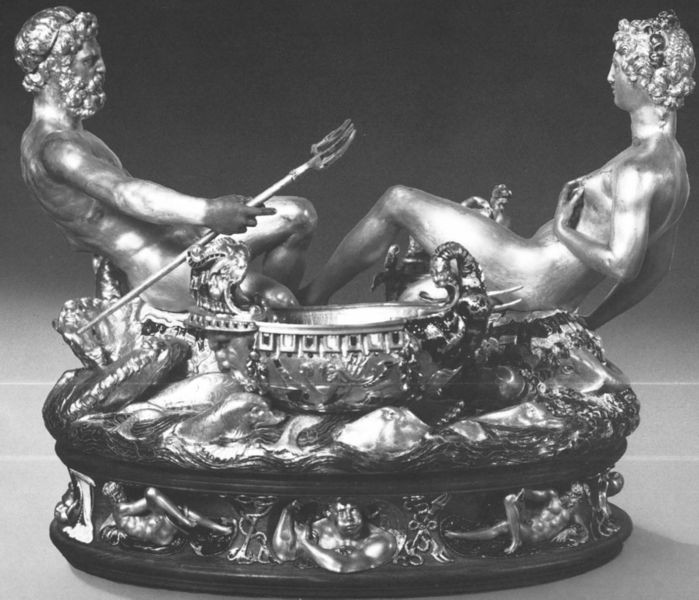
Titel: Salzgefäß Franz’ I.
Künstler: Benvenuto Cellini
Institution: Wien, Kunsthistorisches Museum
Schlagwörter: akt, gott, mann, nackt, wasser, brust, busen, frau, bart, schale, schüssel, silber, gold, haare, reich, locken, delphin, henkel, skulptur, wellen, figuren, verzierung, metall, bad, gefäß, wanne, löwen, guss, gabel, neptun, dreizack, poseidon, g, thetis, verzeitung